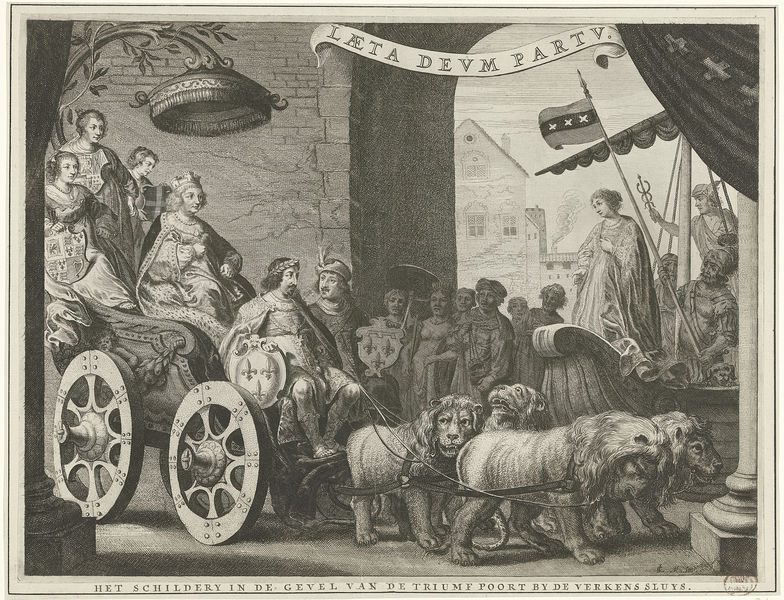
Titel: Maria de' Medici als Berecynthia
Künstler: Pieter Nolpe
Standort: Amsterdam
Institution: Rijksmuseum
Schlagwörter: frauen, menschen, stadt, säule, haus, wand, holland, niederlande, häuser, krone, räder, mähne, schiff, fahne, mast, mauer, rad, wagen, könig, fugen, schild, torbogen, druck, stich, stempel, wappen, löwen, baldachin, hermes, kupferstich, waagen, amsterdam, schilde, triumpf, schriftband, laeta deum partu, thyrsos